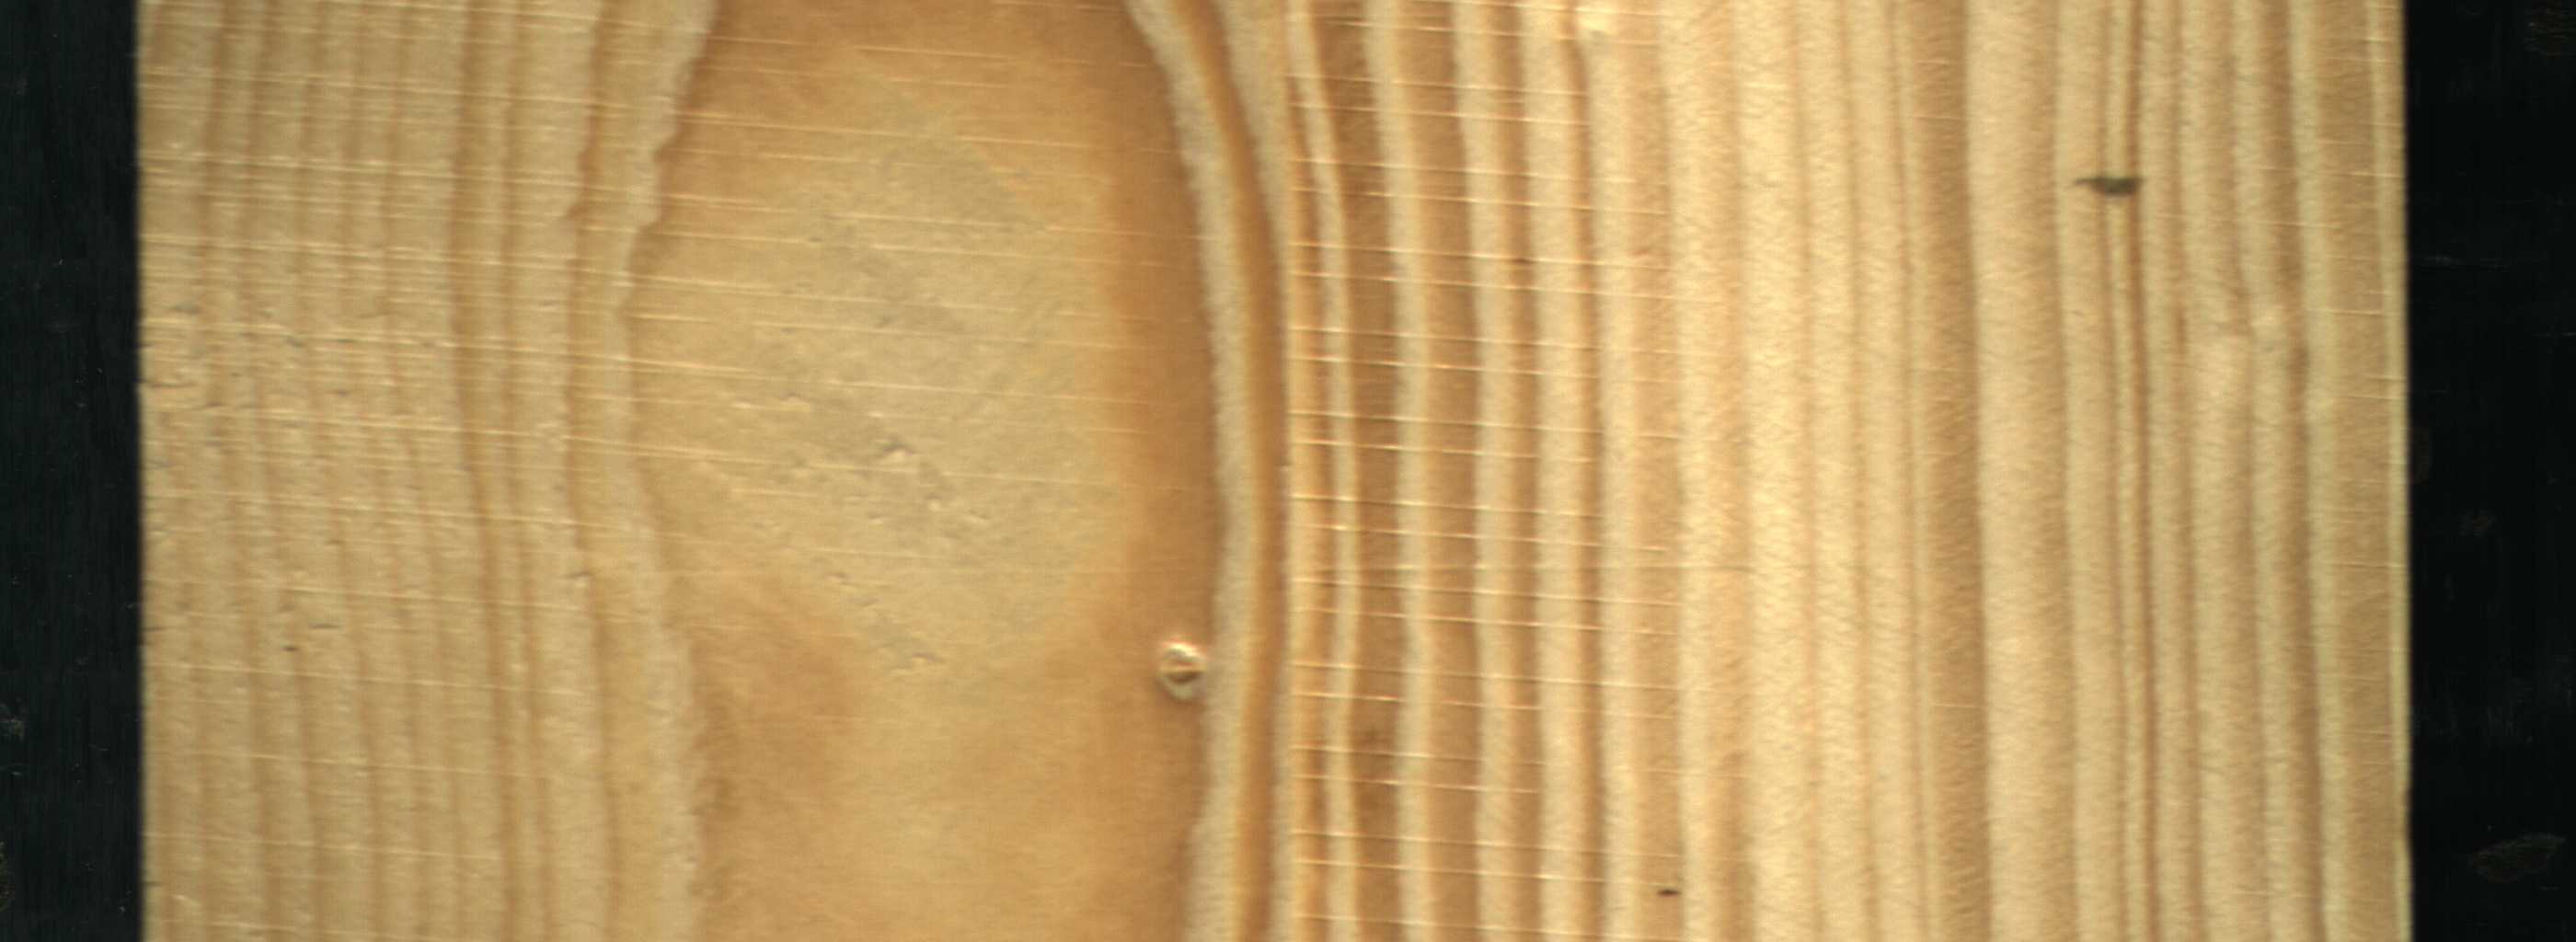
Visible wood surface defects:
resin
Live_Knot